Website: walmart
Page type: customer-info-address
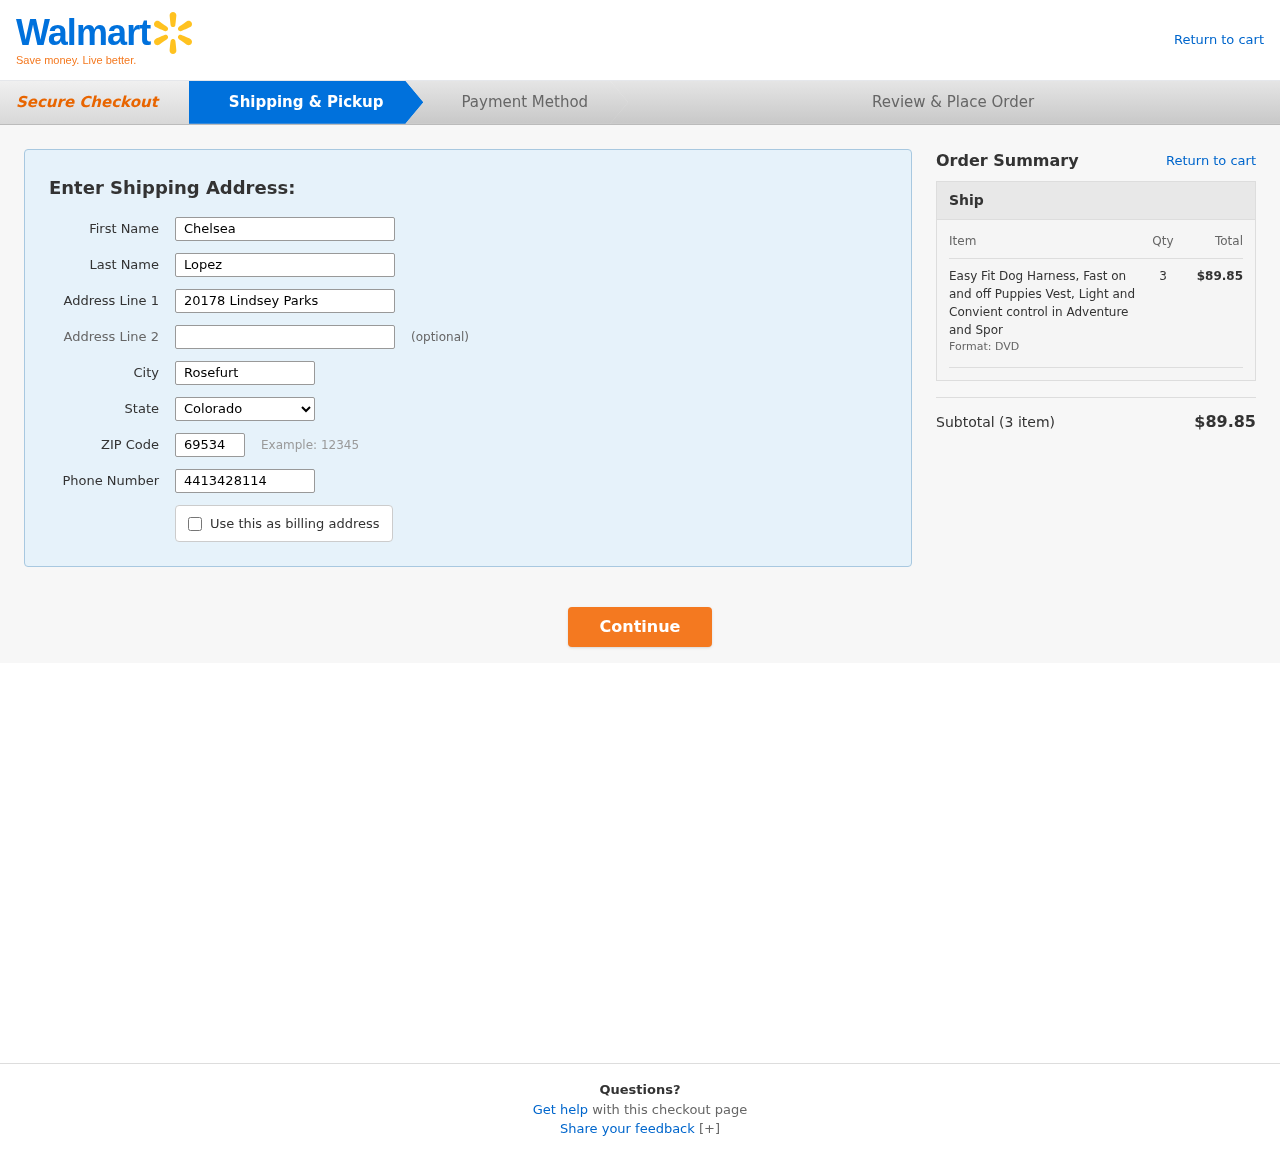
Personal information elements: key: PII_CITY
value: Rosefurt
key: PII_FIRSTNAME
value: Chelsea
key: PII_LASTNAME
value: Lopez
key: PII_PHONE
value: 4413428114
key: PII_POSTCODE
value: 69534
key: PII_STATE
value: Colorado
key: PII_STREET
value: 20178 Lindsey Parks
Product elements: key: PRODUCT1_NAME
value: Easy Fit Dog Harness, Fast on and off Puppies Vest, Light and Convient control in Adventure and Spor
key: PRODUCT1_QUANTITY
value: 3
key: PRODUCT1_LINE_TOTAL
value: $89.85
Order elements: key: ORDER_NUM_ITEMS
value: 3
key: ORDER_SUBTOTAL
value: $89.85